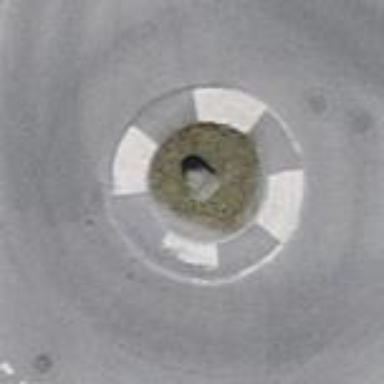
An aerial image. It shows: Residential road with asphalt surface leading to roundabout.